Milling tool wear sample.
Tool blade image: 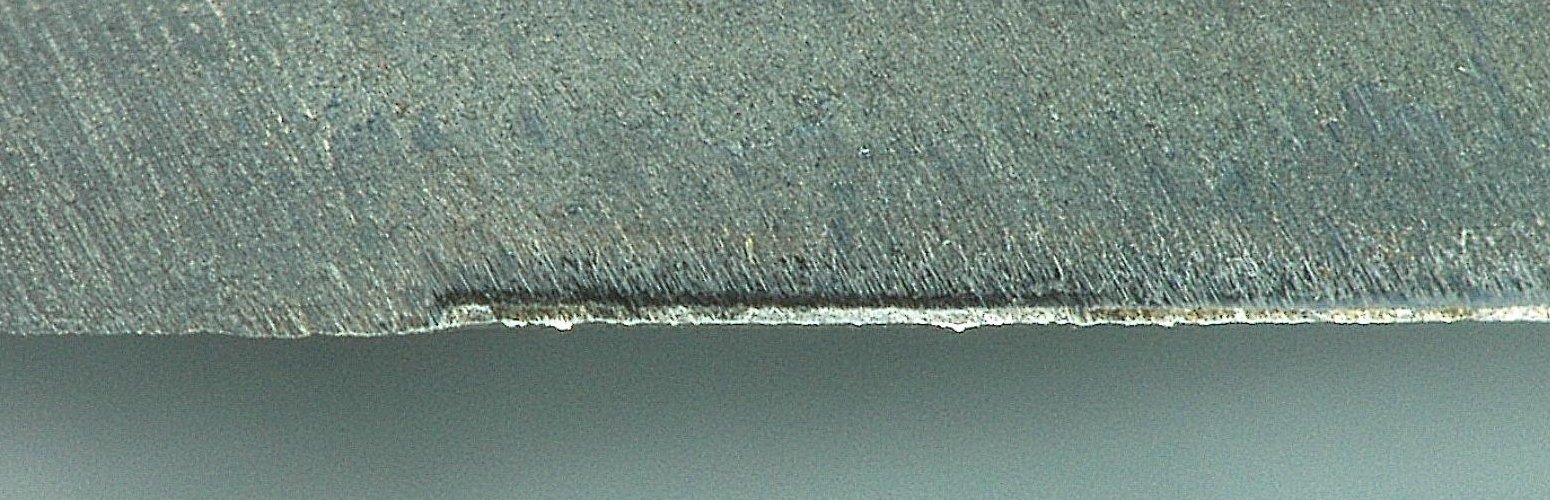
Chip image: 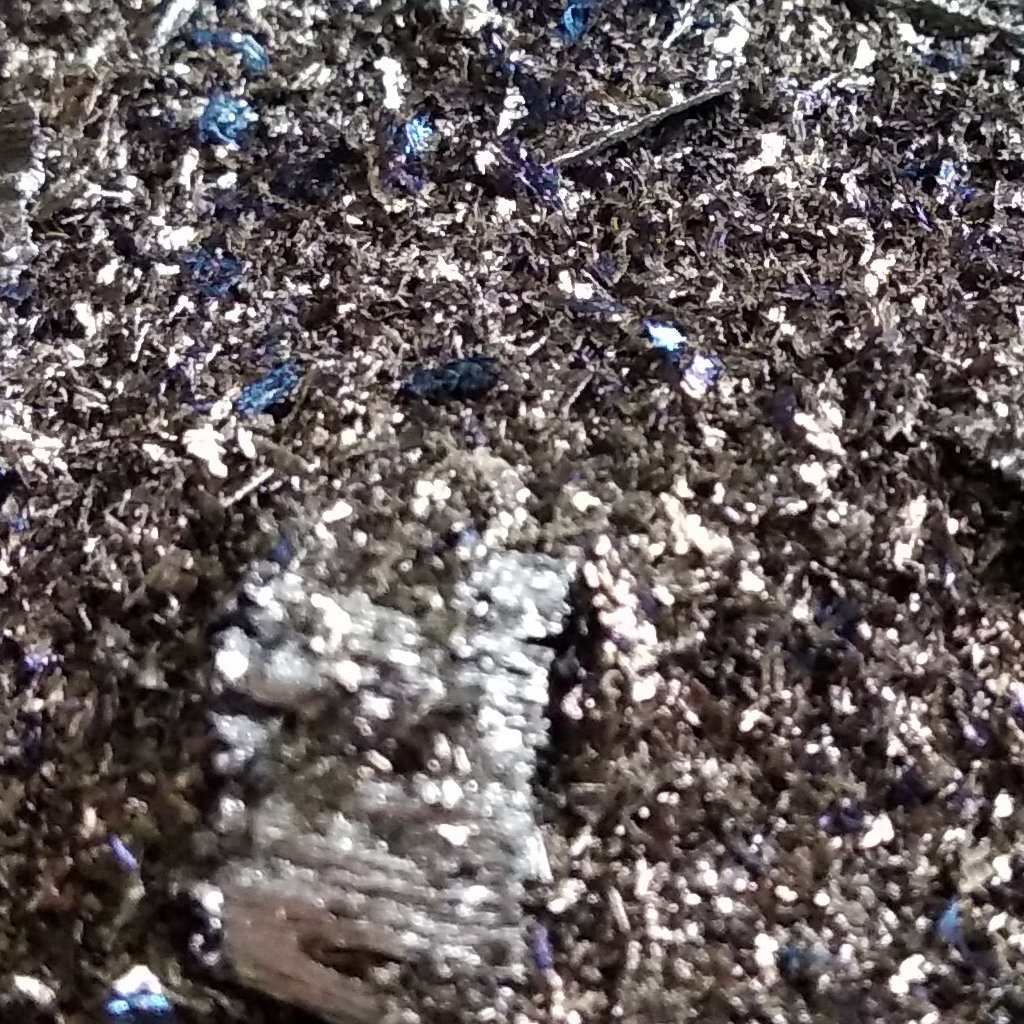
Workpiece image: 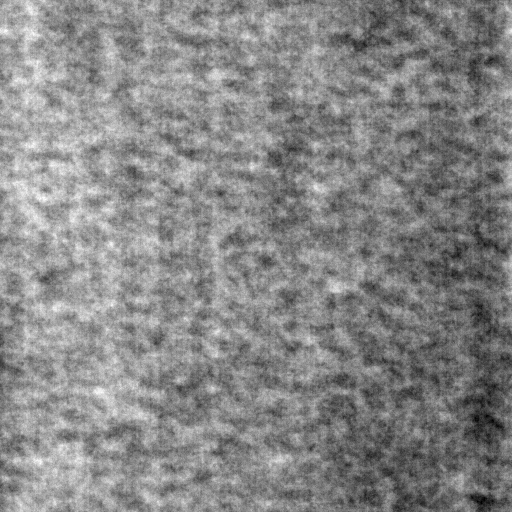
Tool wear state: used
Gaps: 12.75
Flank wear: 74.35
Overhang: 10.83
Force-signal Mel-spectrograms (X, Y, Z axes): 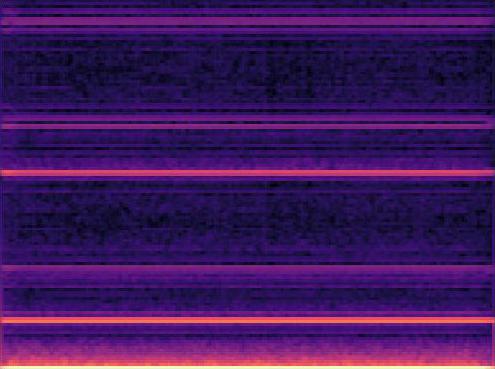 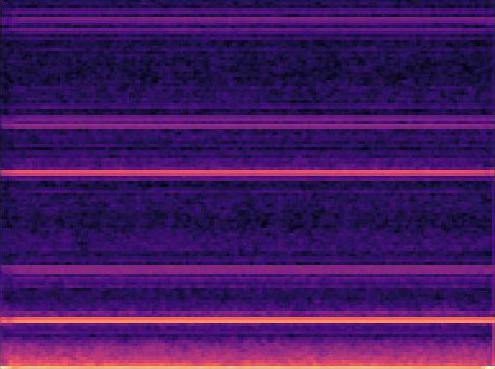 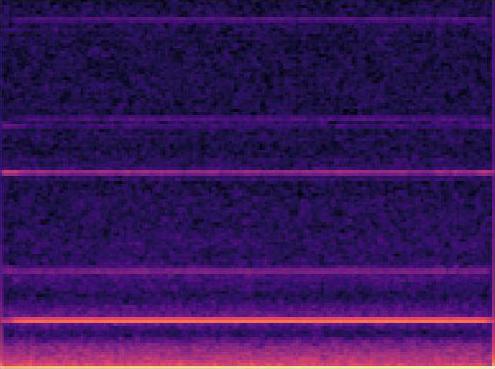
Force-signal scalograms (X, Y, Z axes): 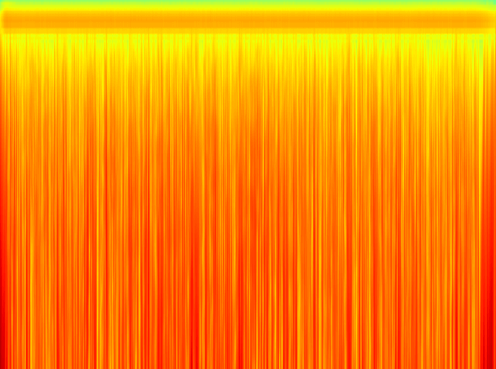 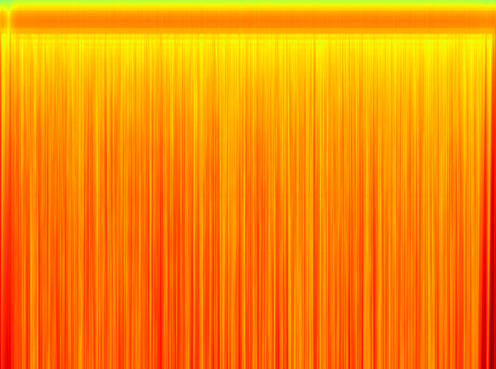 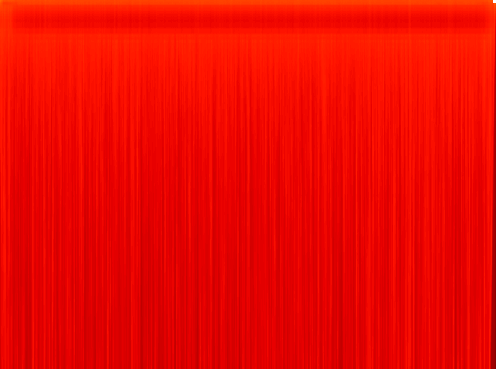
Force phase: steady_state_stabilization_wear